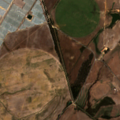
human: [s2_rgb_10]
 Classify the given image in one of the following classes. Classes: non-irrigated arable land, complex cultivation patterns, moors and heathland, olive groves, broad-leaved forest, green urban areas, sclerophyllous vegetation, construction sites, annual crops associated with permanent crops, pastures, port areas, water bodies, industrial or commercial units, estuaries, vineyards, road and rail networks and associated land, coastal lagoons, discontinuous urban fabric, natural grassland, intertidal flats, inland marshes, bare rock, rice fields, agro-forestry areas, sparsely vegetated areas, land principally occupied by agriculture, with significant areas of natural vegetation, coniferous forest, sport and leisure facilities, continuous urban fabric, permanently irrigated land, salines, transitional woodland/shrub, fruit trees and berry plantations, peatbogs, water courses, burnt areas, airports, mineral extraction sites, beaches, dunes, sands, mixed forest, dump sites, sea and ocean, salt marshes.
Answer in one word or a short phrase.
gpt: non-irrigated arable land, permanently irrigated land, pastures